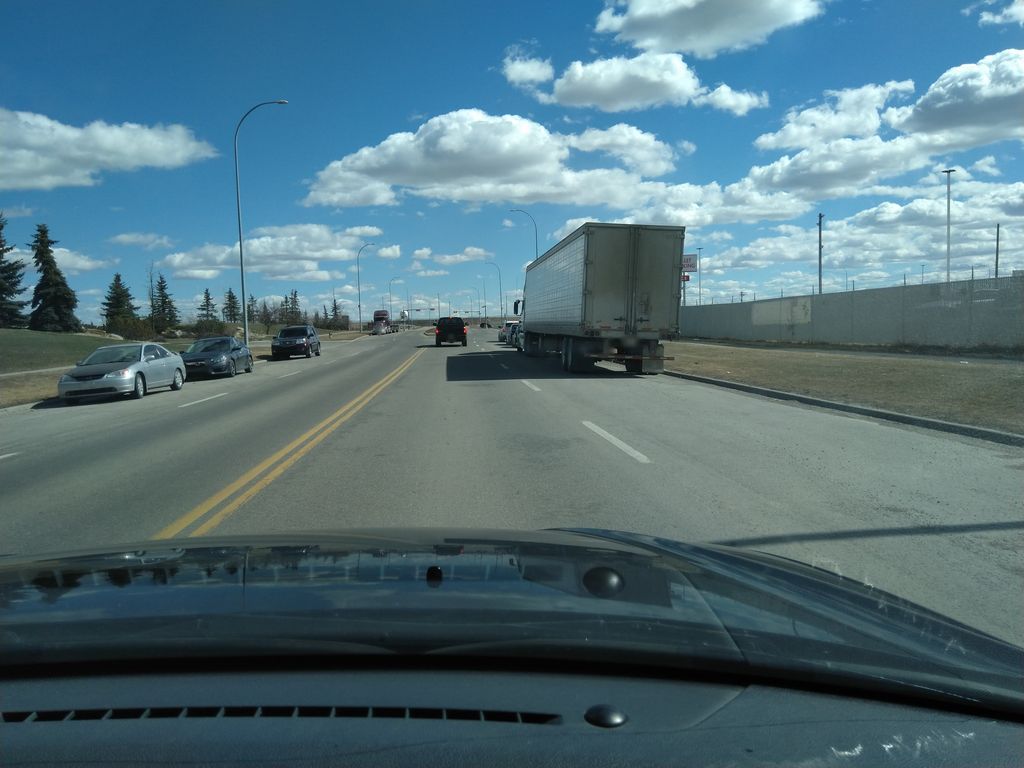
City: calgary